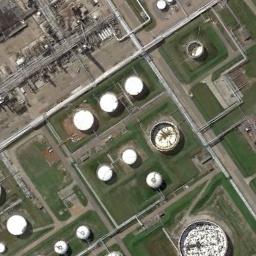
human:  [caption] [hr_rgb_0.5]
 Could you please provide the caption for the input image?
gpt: About half of the storage tanks on this open lot have their lids open .

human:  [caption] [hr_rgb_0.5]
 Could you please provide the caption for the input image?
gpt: There are many neatly arranged storage tanks and many pipelines in the factory, And there are large lawns in the factory .

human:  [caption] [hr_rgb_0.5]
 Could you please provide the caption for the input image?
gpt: There are big and small white storage tanks on the grass .

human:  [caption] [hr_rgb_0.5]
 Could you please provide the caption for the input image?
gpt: The storage tanks are surrounded by grass .

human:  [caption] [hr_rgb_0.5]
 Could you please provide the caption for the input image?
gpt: There are some white storage tanks and green lawns .